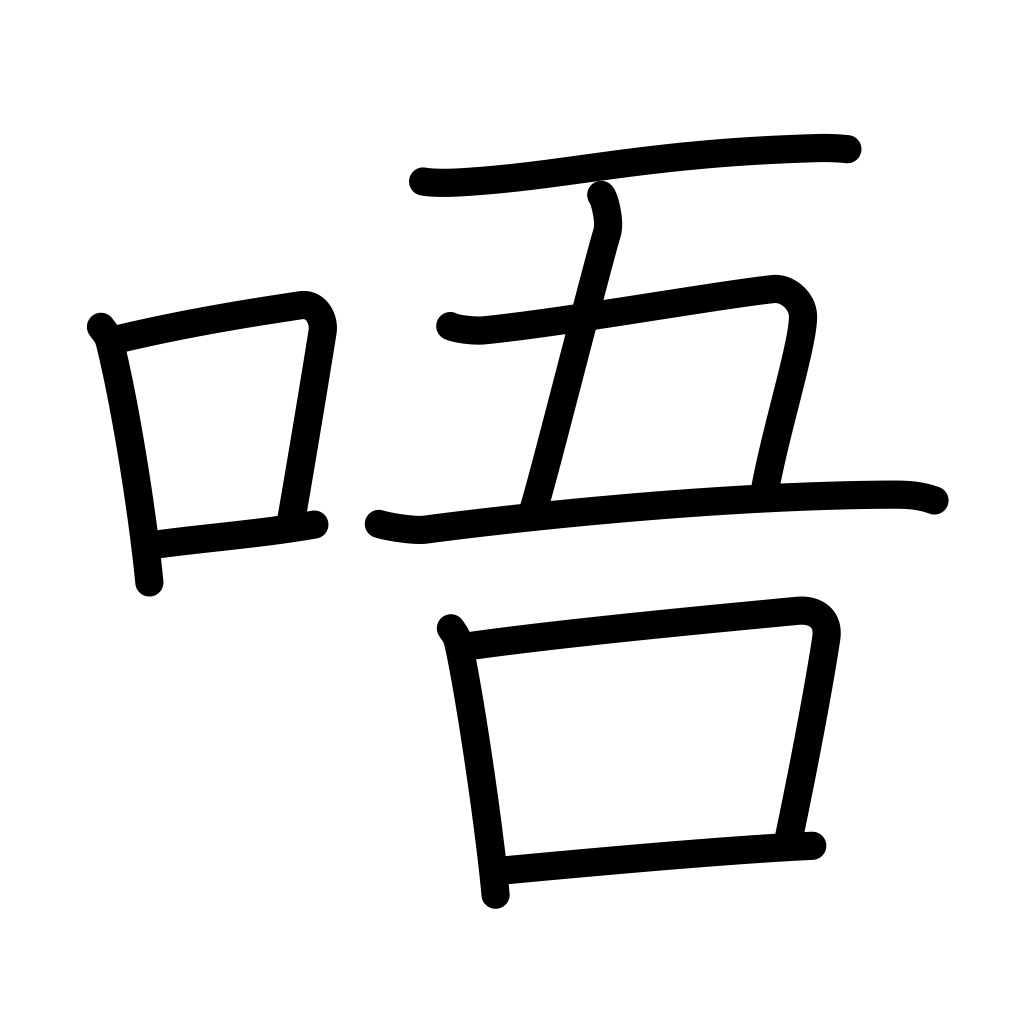
Meaning: reading voice